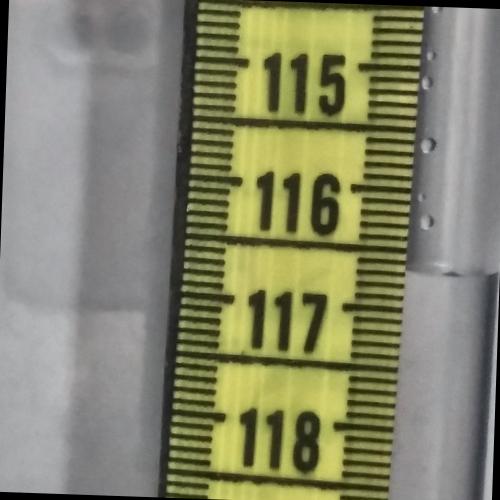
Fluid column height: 116.7 cm